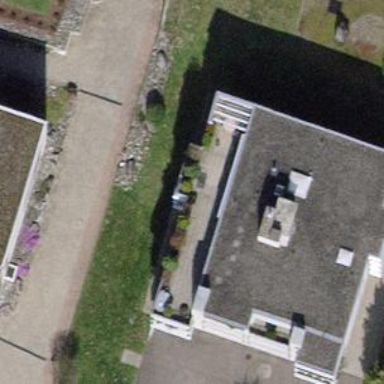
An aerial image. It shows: Grey flat-roofed apartment building.